Field crop: maize
Growth stage: 2
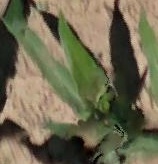
Species: maize